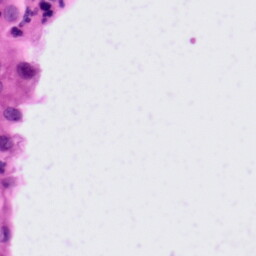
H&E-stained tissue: Tonsil